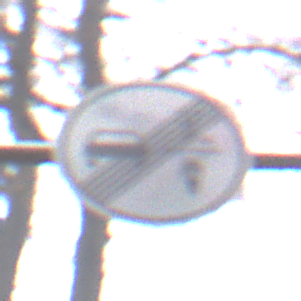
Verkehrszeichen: EndeVerbotUeberholenEinspurigeFahrzeuge
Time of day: MorningAfternoon
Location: Outdoor (Nature)
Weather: Overcast
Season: Autumn
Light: Natural